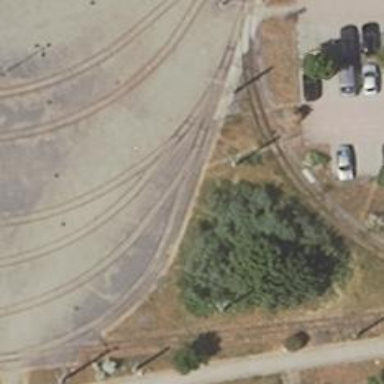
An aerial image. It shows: Railway switch with turnout to the right.